Question: I am working on a school assignment where we handle logins to a web application written in asp.NET using Active Directory. Our Active Directory is installed on a virtual machine on Azure.
When trying to login, I am presented with the following error:
I have checked my connection string multiple times, and can't seem to get it to work.
Currently, I have the following connection string:
'''
<add name="ADConnectionString" connectionString="LDAP://ictforevents1.cloudapp.net/DC=ictforevents1,DC=cloudapp,DC=net" />
'''
The DNS name assigned to our virtual machine is ictforevents1.cloudapp.net, which is also the domain I set up in the Active Directory setup wizard.
Using the data in the connection string above, I can connect to the AD using LDAP Admin.
How to fix the error?
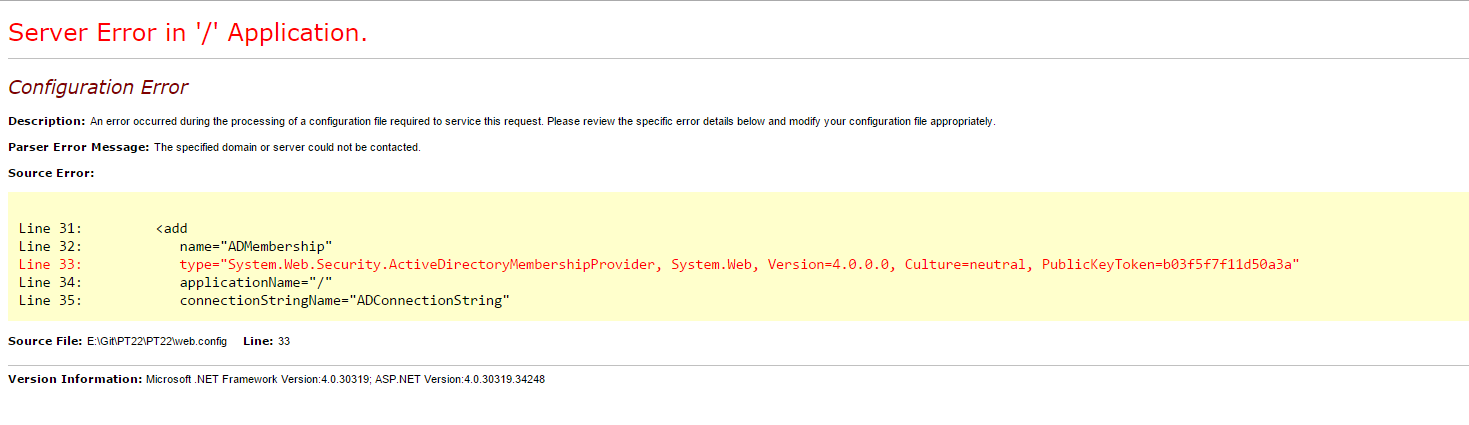
Answer: I fixed the issue by replacing the domain with the IP address in the connection string. From what I could find, asp will always always try to use a secure connection, even when using the insecure port (389). It will not attempt this when an IP address is given.
My new connection string is:
'''
<add name="ADConnectionString" connectionString="LDAP://23.97.173.160:389/CN=Users,DC=ictforevents1,DC=cloudapp,DC=net" />
'''
While this is not ideal, because the server does not have a static IP, it's better than not working at all.